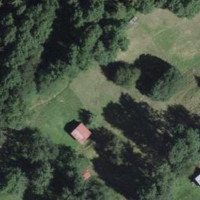
EUNIS habitat code: 44
Species observed at this site:
Primula veris